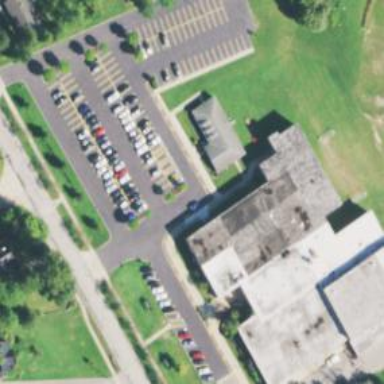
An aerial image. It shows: School building or complex.